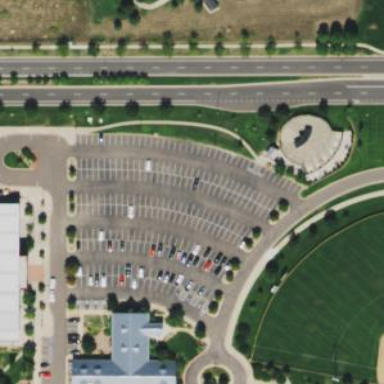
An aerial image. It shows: Parking area.